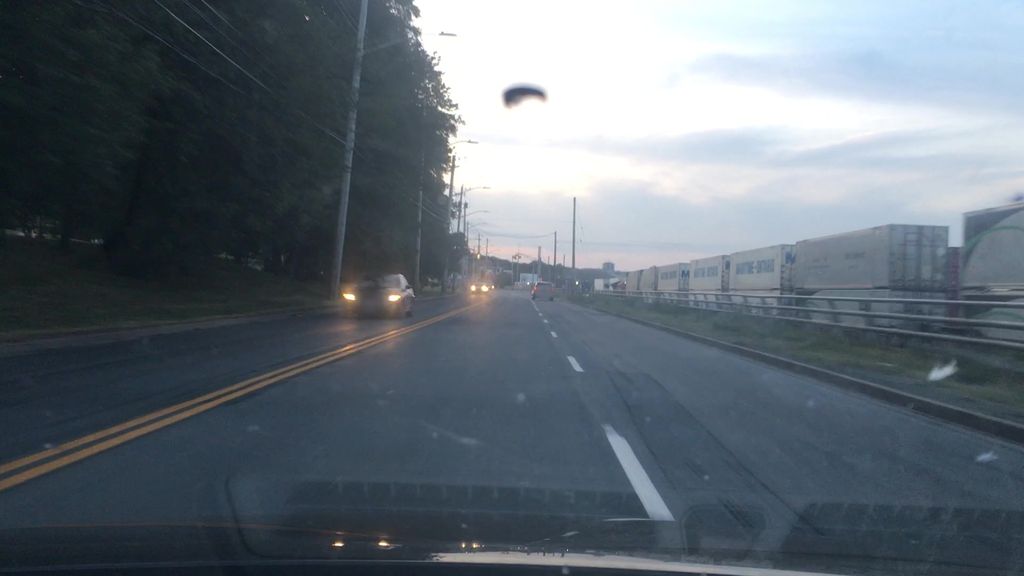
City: halifax